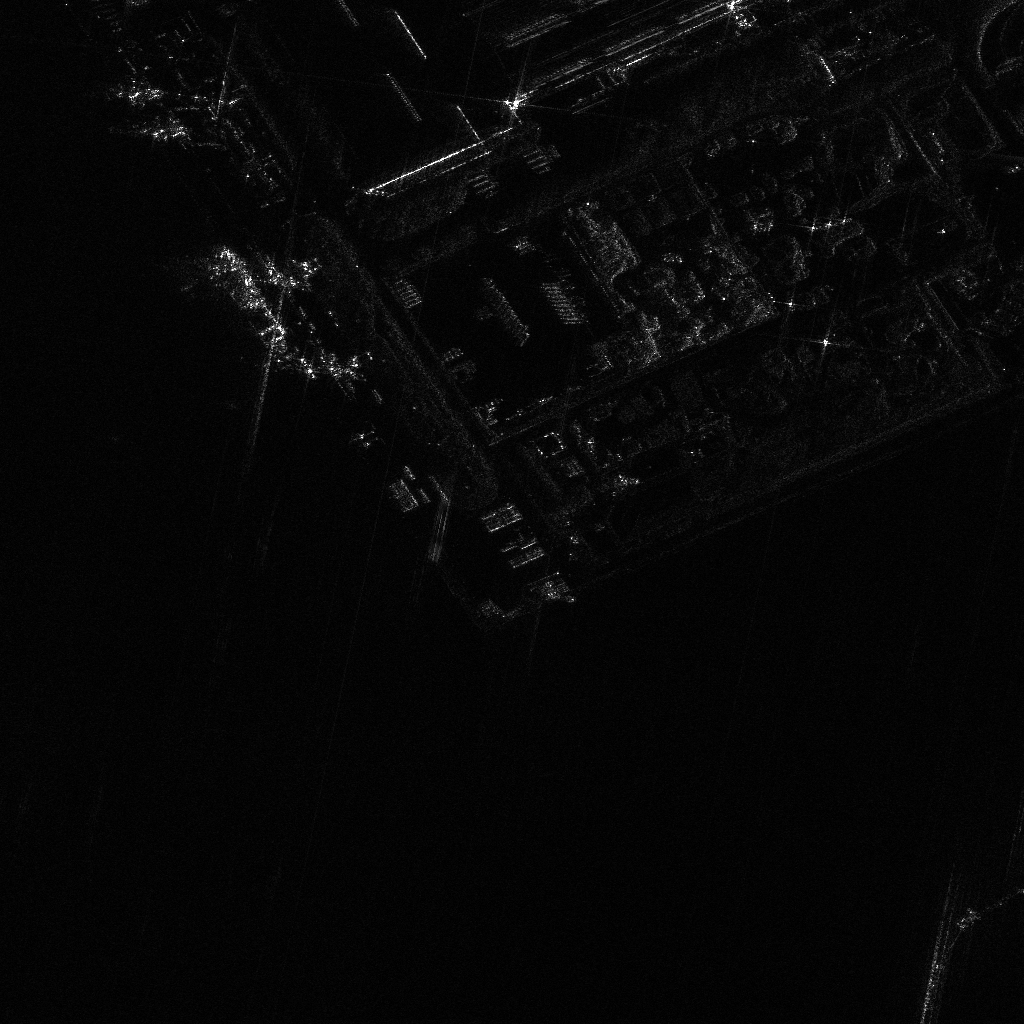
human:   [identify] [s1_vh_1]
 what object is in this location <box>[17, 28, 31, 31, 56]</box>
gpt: <ref>1 medium ore-oil at the left</ref>